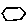
Label: hexagon